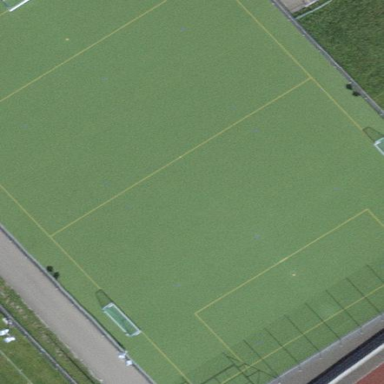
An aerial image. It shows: Artificial turf soccer pitch for leisure activities.